Question: ..
I need help converting datatable to xml using Linq. I could do it with hardcoded column names as you can see in my code .. but i need it without hardcoding it ... hope could someone point me out how to do that .. thanks a alot
Example datatable ..

My linq query ..
'''
Dim xmlDoc As New XDocument(
From row In dt.AsEnumerable()
From row In dt.AsEnumerable()
Select New XElement("PUPIL",
New XAttribute("FIRSTNAME", row.Field(Of String)("First Name")),
New XAttribute("LASTNAME", row.Field(Of String)("Last Name")),
New XAttribute("DOB", row.Field(Of String)("Date of Birth")),
New XAttribute("Gender", row.Field(Of String)("Gender")),
New XAttribute("City", row.Field(Of String)("City"))
))
'''
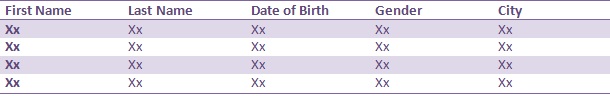
Answer: Why not just load the columns from the row the same way you loaded the rows from the table?
'''
Dim xmlDoc As New XDocument(
From row In dt.Rows
Select XElement("PUPIL",
From column In dt.Columns
Select
New XAttribute(column.Name, row.Item(column.Name))
)
)
'''